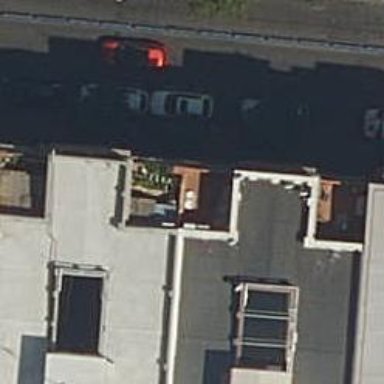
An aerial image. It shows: Part of building is shown in the image.